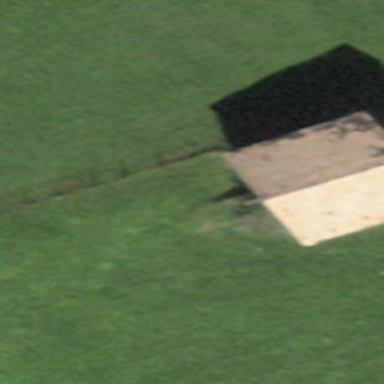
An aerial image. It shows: Rural barn.